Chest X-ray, PA view. Patient: 69 years old, sex M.
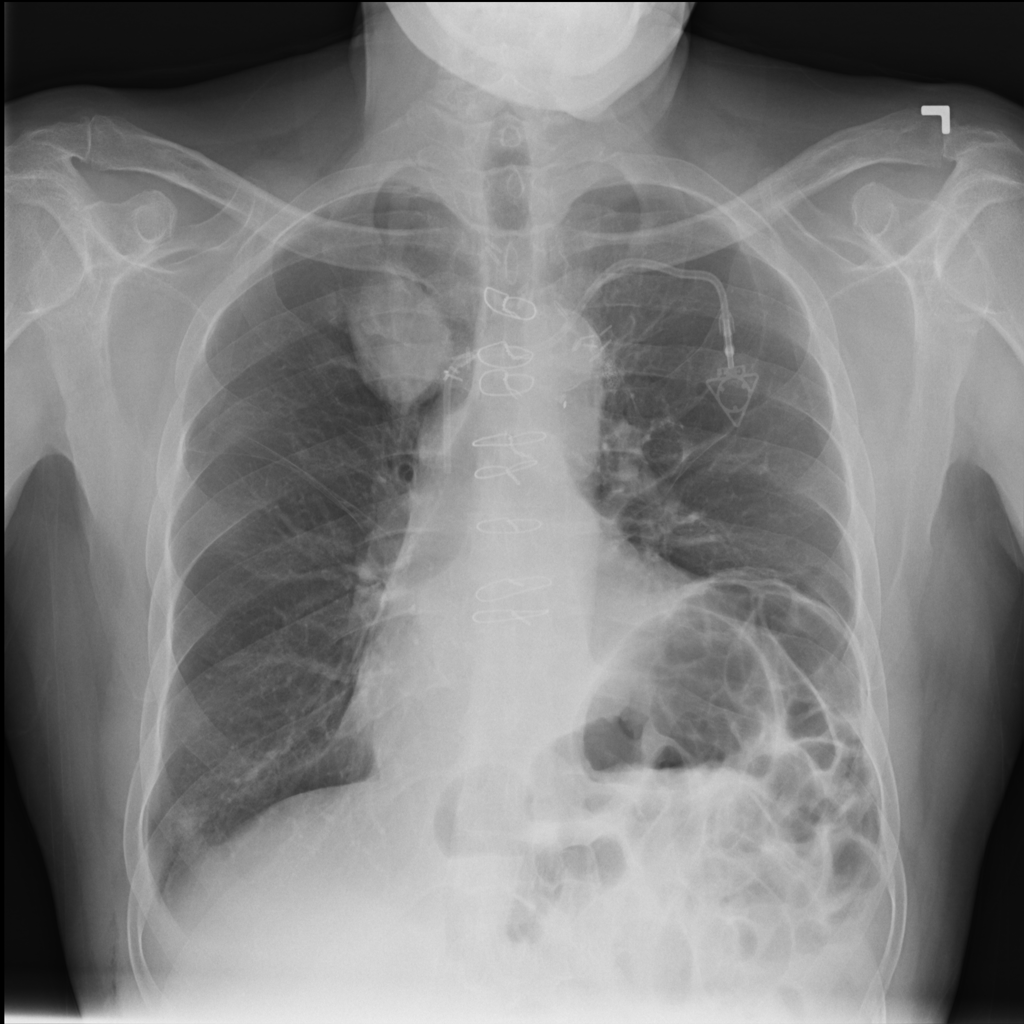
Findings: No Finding